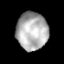
Tissue: lung
Cell type: T cells
Senescence score: 0.1889
Nuclear area (px): 1155
Mean DAPI intensity: 174.974